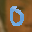
Label: 0